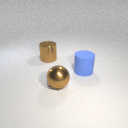
large brown metal cylinder to the left of large brown metal sphere